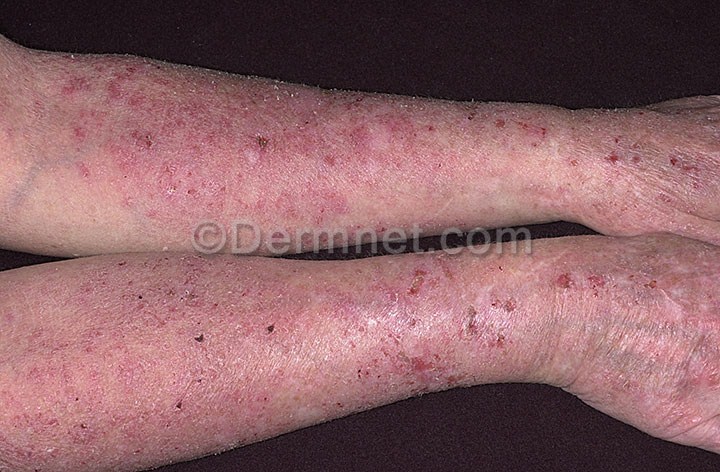
Disease: Eczema Photos